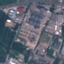
Label: Industrial